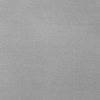
Atmospheric dust classification: dusty